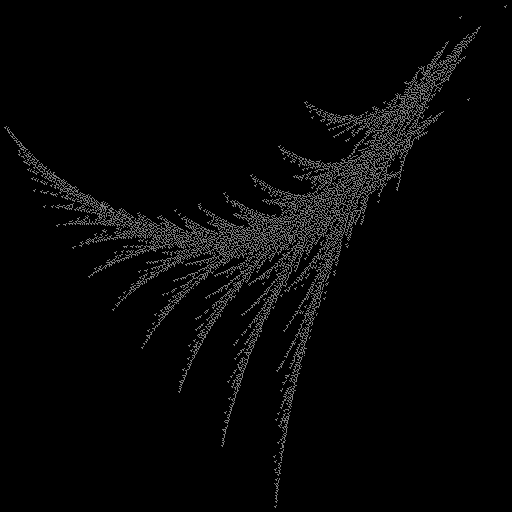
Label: snail